Question: Using matlab's FILL function creates a filled region confined by a polygon with straight edges:

Unfortunately this leaves a small white region in the figure above, because the boundary of the region I want filled in is not a straight-edged polygon, but rather has a curved boundary on the left side. I have a curve (nearly parabolic but not exactly), and I want to fill in the region between two horizontal lines AND the curve itself. I also looked into the MATLAB function IMFILL, but with no luck.
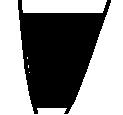
Answer: What you need to do is make a polygon with more corners, so that it fits the curve more smoothly:
'''
%# create a parabola and two straight lines
x = -3:0.1:3;
y = x.^2/4;
plot(x,y)
hold on, plot([-3 3],[1 1],'r',[-3 3],[2 2],'r')
%# create a polygon that hugs the parabola
%# note that we need to interpolate separately
%# for positive and negative x
x1 = interp1(y(x<0),x(x<0),1:0.1:2);
%# interpolate in reverse so that the corners are properly ordered
x2 = interp1(y(x>0),x(x>0),2:-0.1:1);
%# fill the area bounded by the three lines
fill([x1,x2],[1:0.1:2,2:-0.1:1],'g')
'''